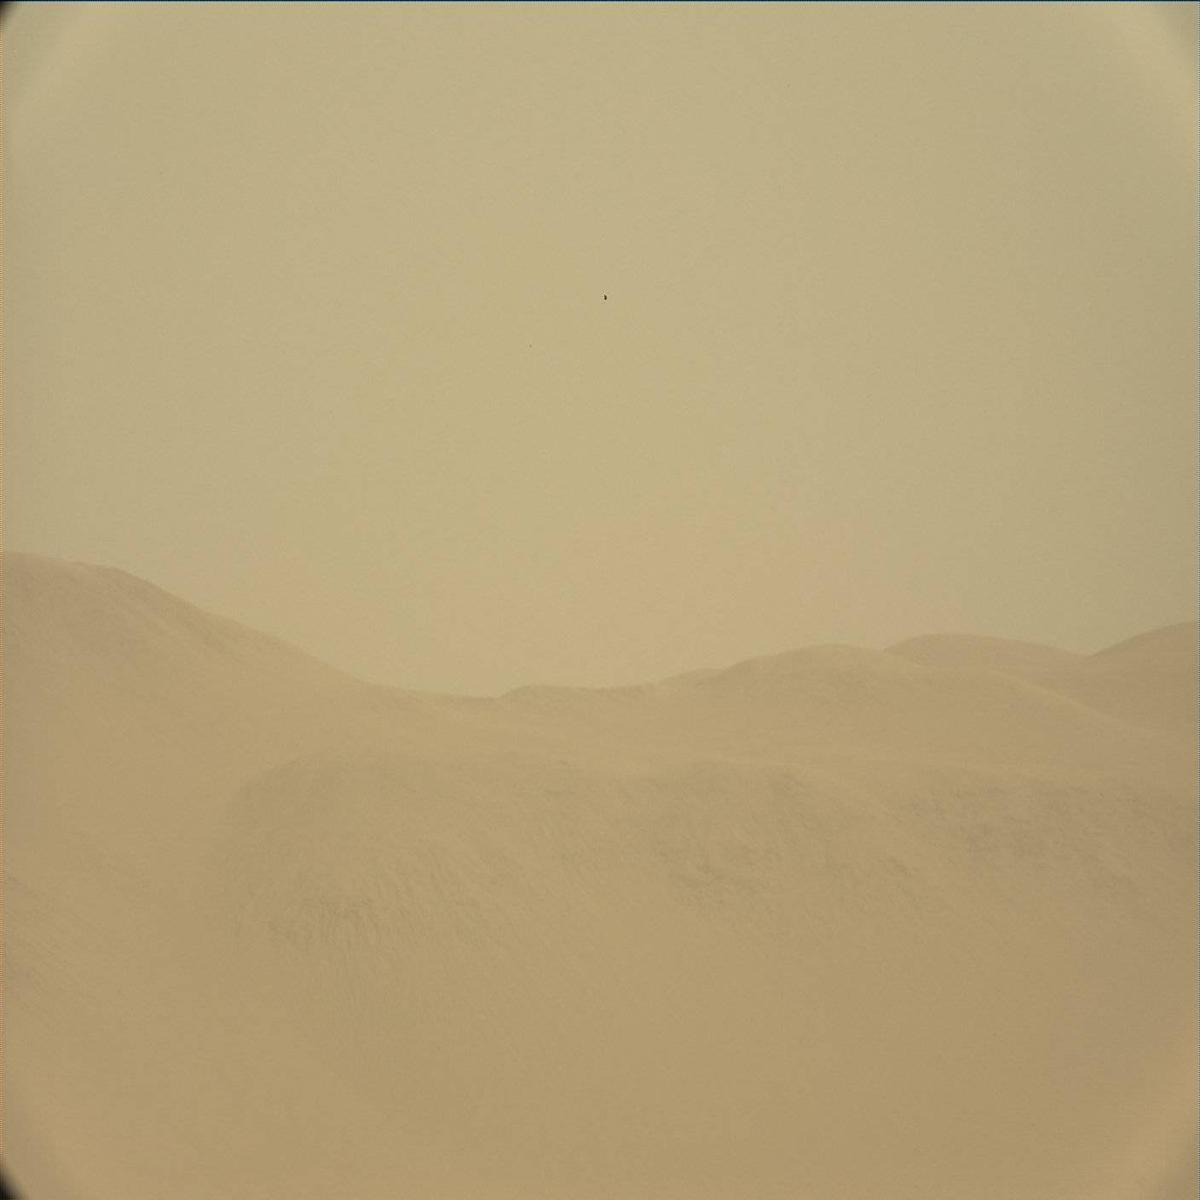
Terrain classes present: Ridge, Sand / Soil, Sky